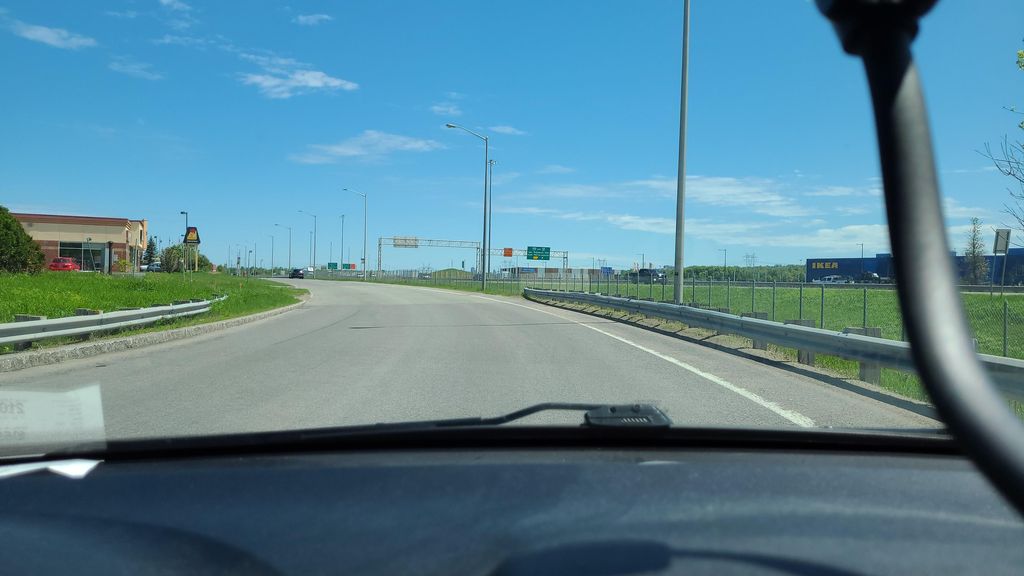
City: quebec_city